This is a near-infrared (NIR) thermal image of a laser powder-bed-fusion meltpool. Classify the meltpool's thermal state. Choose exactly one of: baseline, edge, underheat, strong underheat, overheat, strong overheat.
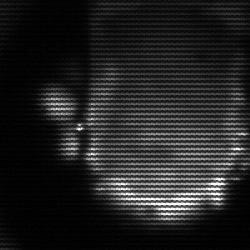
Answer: baseline